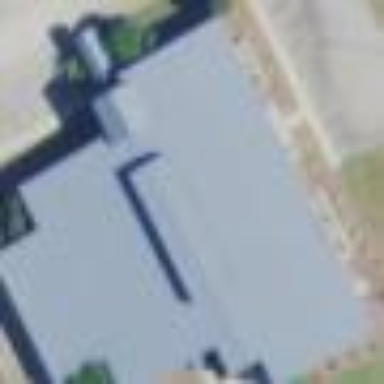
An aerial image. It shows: Commercial building.